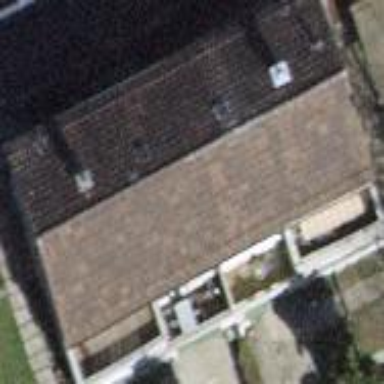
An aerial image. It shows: Detached building.